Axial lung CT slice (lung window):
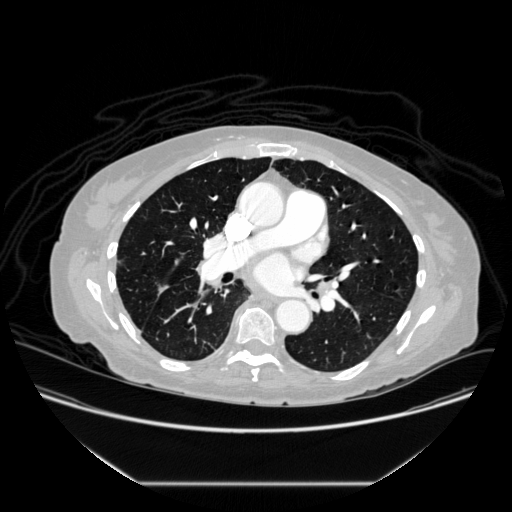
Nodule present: no